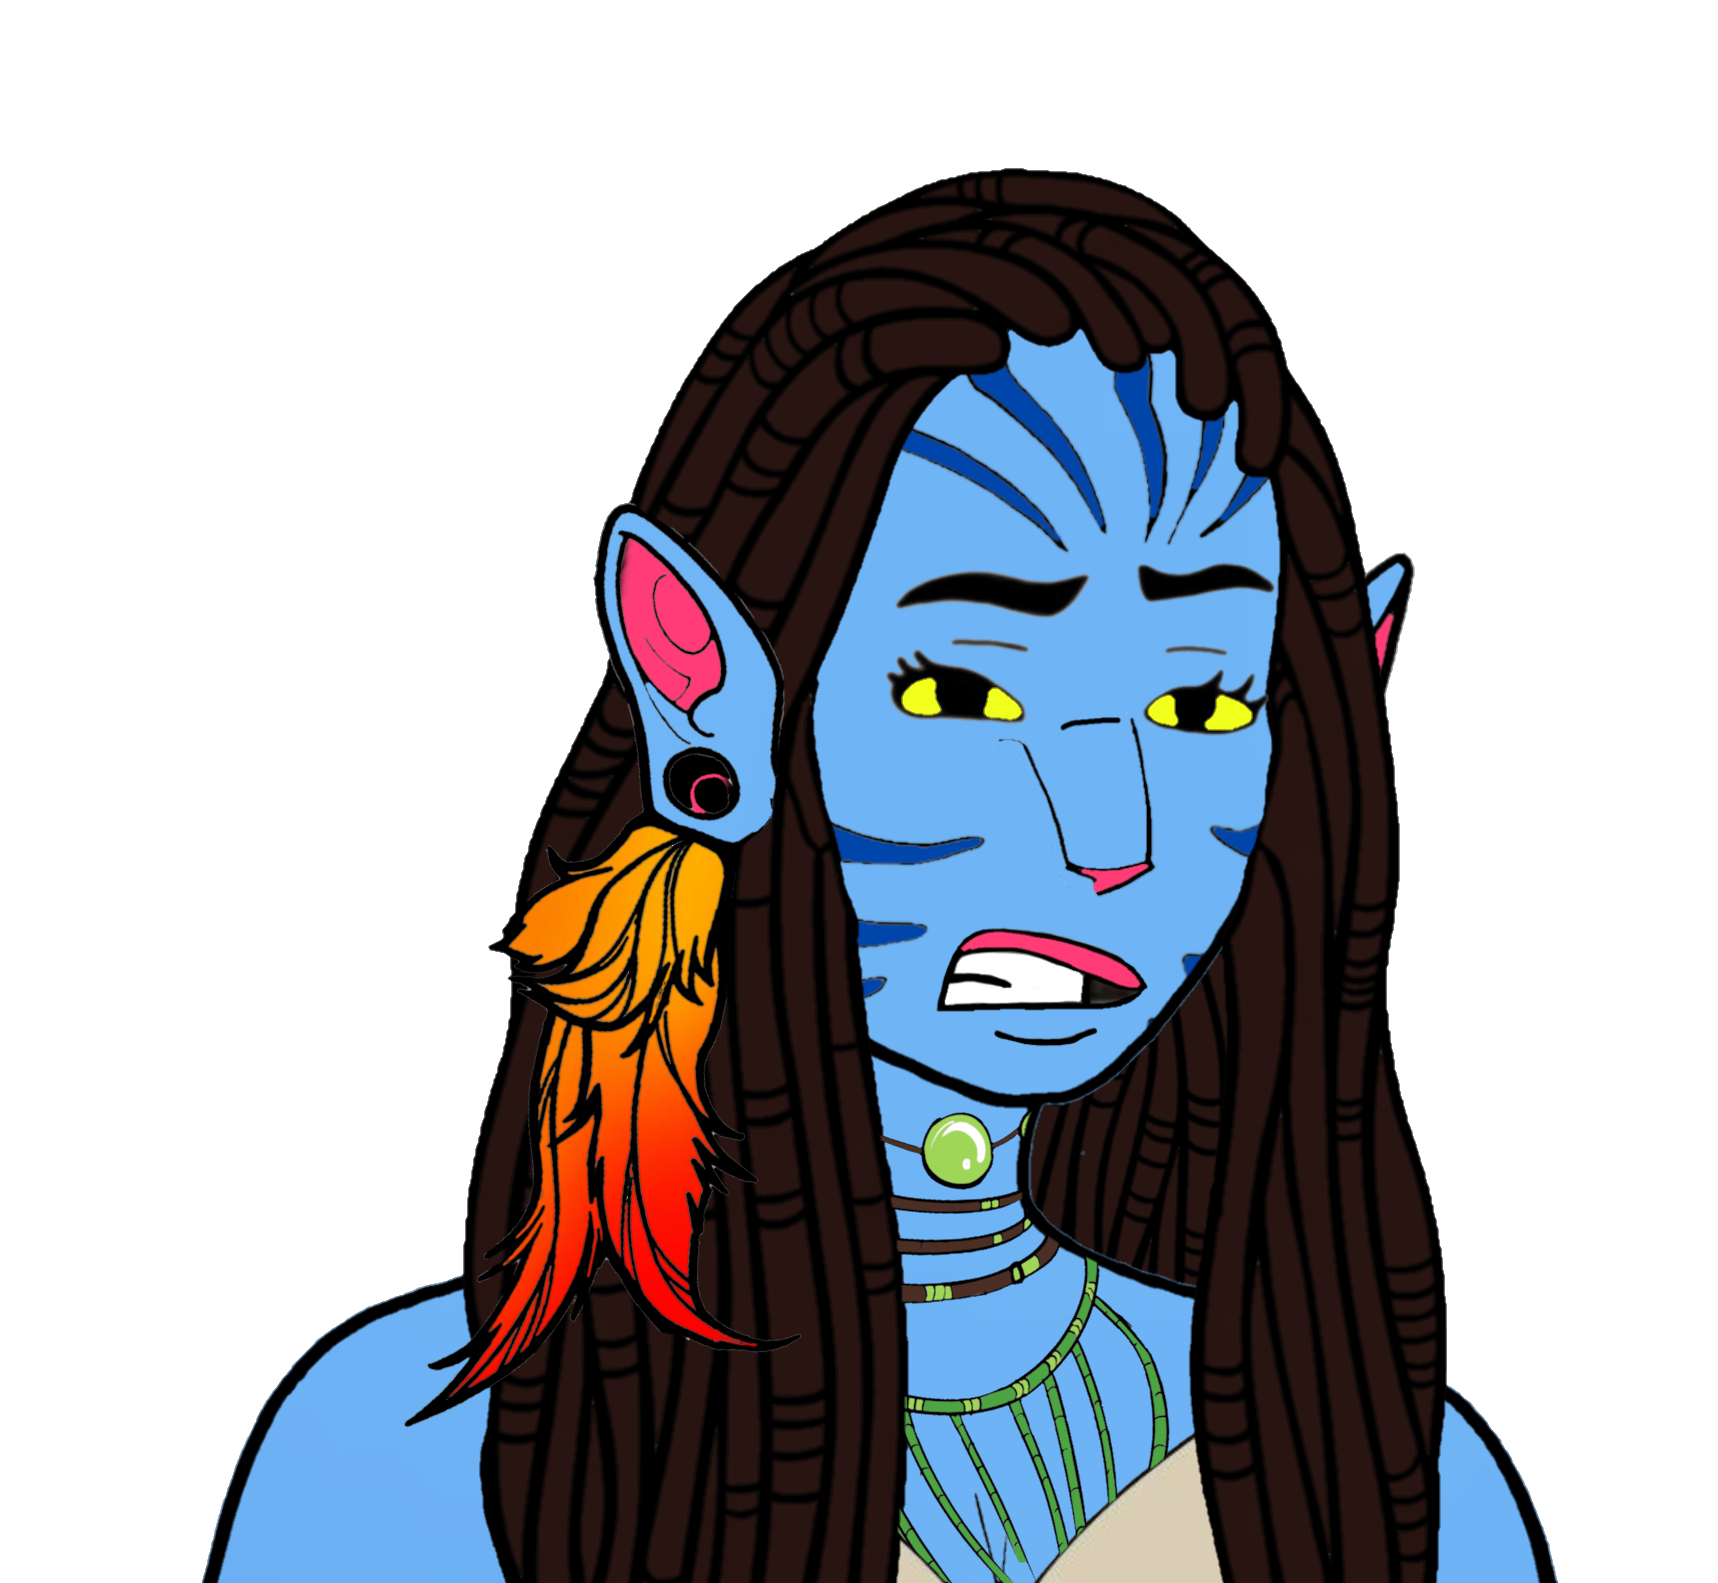
Label: 5_E-Thot